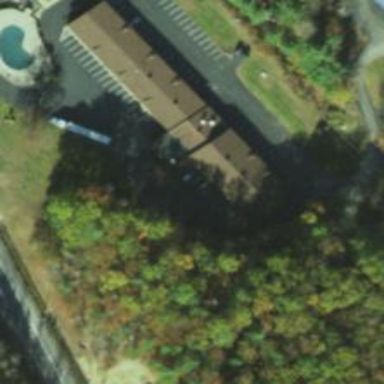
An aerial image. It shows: Hotel building.